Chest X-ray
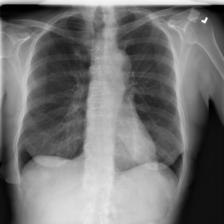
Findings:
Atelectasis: negative
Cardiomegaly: negative
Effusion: negative
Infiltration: negative
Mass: negative
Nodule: negative
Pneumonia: negative
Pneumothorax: negative
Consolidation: negative
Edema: negative
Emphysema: negative
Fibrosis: negative
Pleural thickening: negative
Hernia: negative